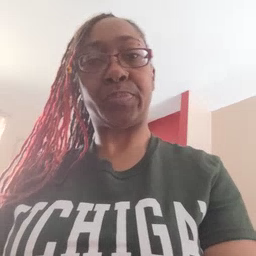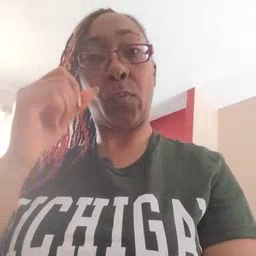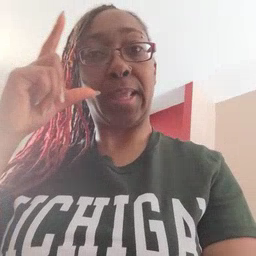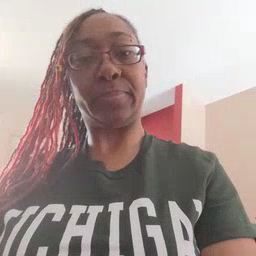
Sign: wake